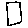
Label: square